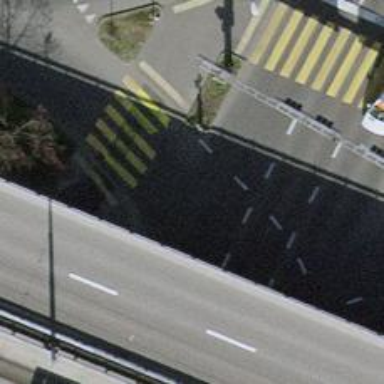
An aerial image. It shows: Primary link highway with asphalt surface.